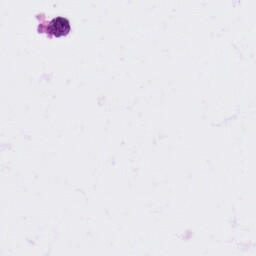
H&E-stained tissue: Colon